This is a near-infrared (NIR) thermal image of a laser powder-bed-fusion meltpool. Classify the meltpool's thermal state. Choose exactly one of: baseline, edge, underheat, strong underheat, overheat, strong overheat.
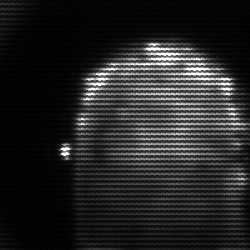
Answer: baseline